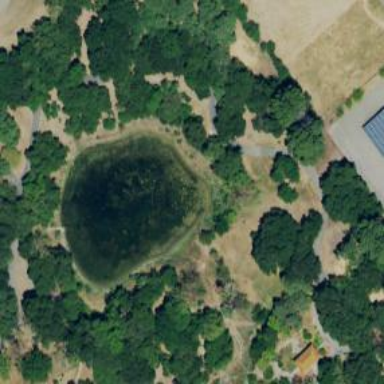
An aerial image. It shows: Peaceful pond surrounded by nature.